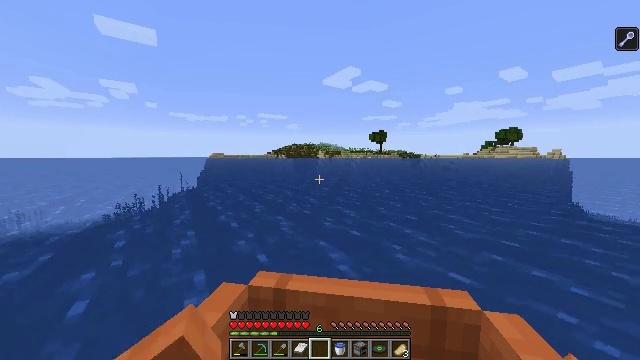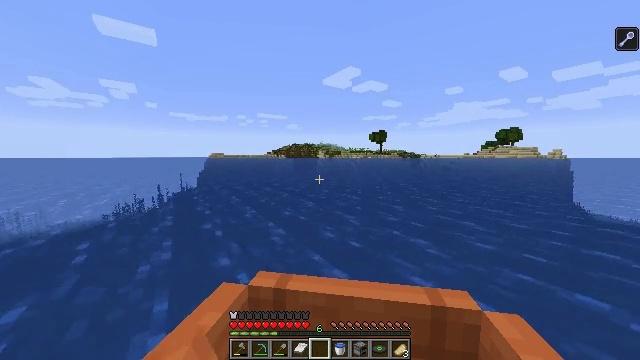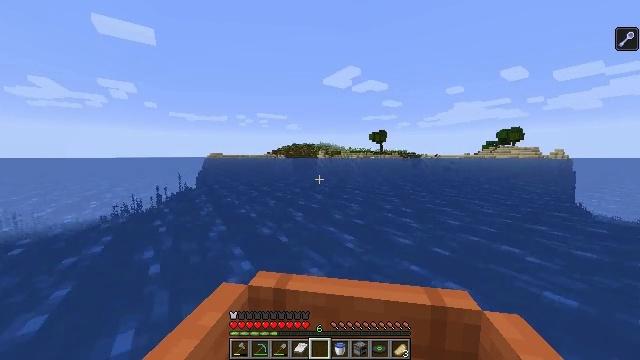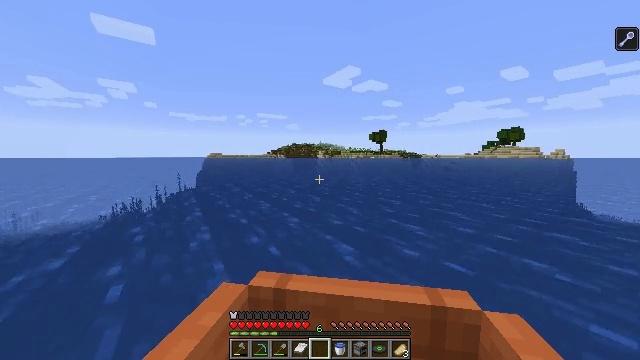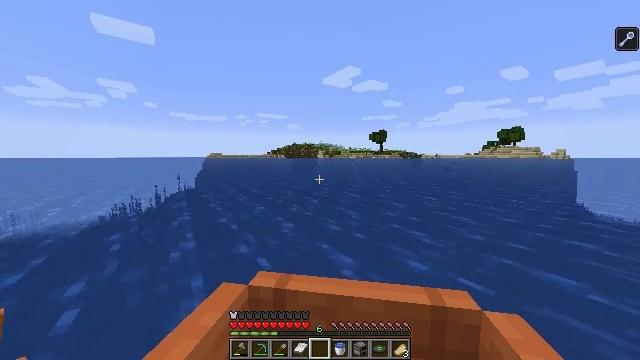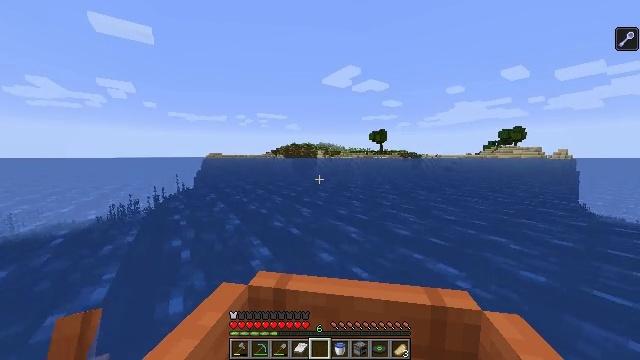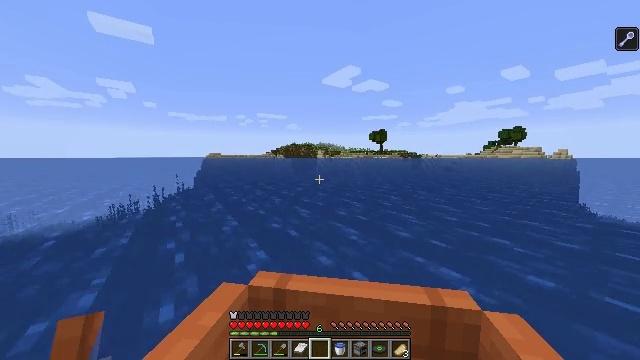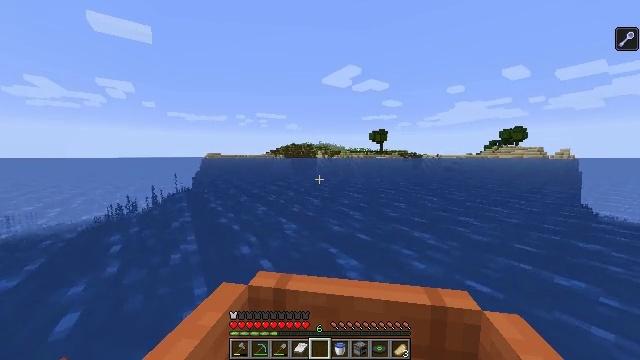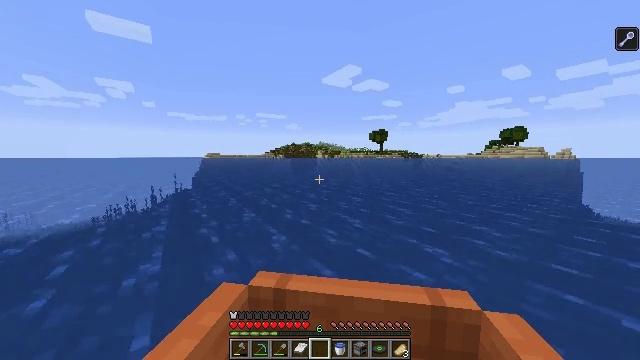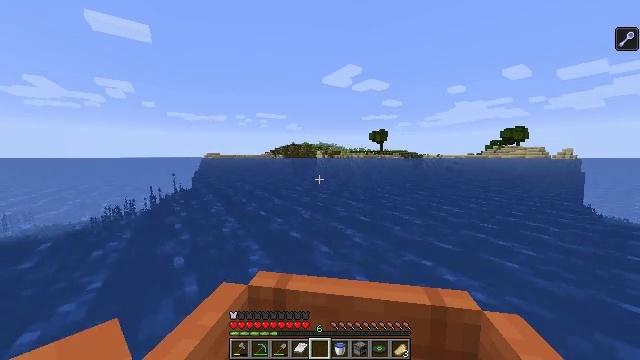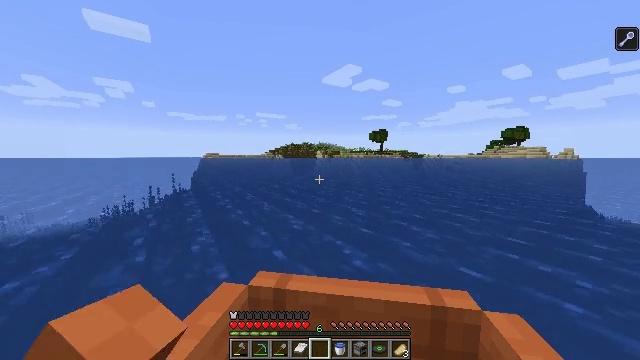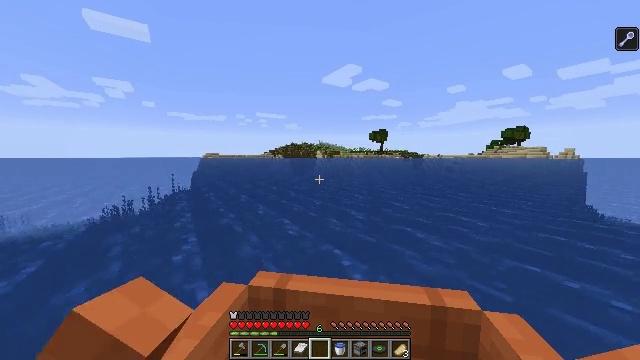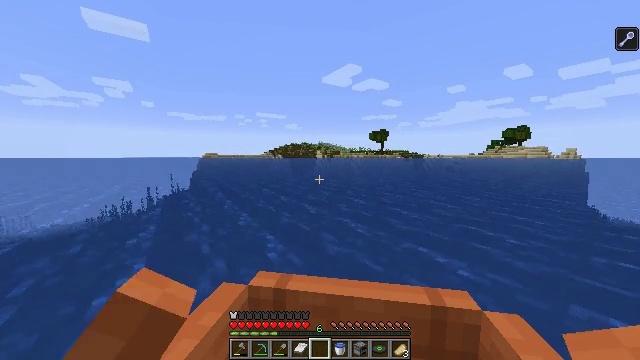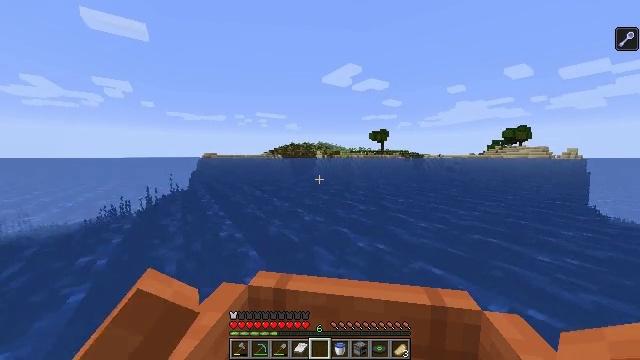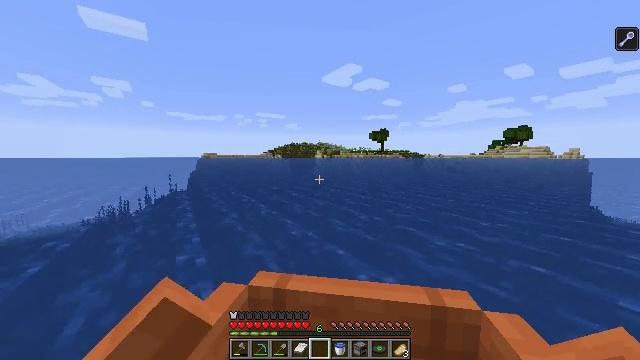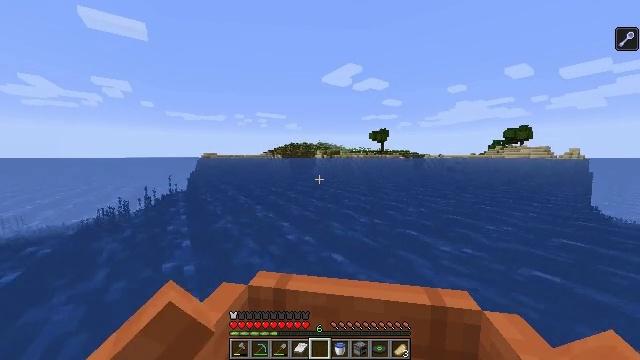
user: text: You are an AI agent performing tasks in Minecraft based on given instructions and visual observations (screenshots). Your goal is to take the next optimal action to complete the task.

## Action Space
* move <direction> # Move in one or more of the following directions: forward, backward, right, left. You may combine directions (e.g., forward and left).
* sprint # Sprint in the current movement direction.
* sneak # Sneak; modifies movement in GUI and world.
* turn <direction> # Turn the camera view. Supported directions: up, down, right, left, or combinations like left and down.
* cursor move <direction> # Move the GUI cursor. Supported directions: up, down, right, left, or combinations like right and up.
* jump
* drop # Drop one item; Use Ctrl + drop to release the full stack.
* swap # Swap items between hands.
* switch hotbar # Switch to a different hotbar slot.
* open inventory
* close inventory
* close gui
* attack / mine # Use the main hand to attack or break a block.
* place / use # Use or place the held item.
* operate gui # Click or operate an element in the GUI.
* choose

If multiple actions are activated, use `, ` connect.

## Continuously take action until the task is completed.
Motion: motion action
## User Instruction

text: Break the sugar cane.
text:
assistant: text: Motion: move forward, sprint
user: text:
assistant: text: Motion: move forward, sprint
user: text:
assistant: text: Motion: move forward, sprint
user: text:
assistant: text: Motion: move forward, sprint
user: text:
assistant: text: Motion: move forward, sprint
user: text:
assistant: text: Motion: move forward, sprint
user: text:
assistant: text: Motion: move forward, sprint
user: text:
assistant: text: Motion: move forward, sprint
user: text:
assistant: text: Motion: move forward, sprint
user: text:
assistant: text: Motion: move forward, sprint
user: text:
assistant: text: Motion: move forward, sprint
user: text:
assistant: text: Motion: move forward, sprint
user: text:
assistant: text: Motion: move forward, sprint
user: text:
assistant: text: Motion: move forward, sprint
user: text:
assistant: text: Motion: move forward, sprint
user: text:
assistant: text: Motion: move forward, sprint
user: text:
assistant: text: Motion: move forward, sprint
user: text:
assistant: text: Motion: move forward, sprint
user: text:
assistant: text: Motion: move forward, sprint
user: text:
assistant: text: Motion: move forward, sprint
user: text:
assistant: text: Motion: move forward, sprint
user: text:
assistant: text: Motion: move forward, sprint
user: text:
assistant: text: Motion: move forward, sprint
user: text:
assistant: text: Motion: move forward, sprint
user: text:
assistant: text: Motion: move forward, sprint
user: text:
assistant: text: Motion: move forward, sprint
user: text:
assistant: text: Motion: move forward, sprint
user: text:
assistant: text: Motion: move forward, sprint
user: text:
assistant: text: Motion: move forward, sprint
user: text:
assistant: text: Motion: move forward, sprint